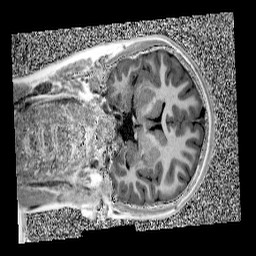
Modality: UNIT1
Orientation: coronal
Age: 12
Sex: female
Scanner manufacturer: siemens
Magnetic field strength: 3 T
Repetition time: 4 s
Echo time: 0.00299 s